Interaction volume radius: 5 \u00c5
Interaction volume height: 10 \u00c5
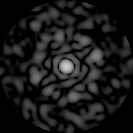
Disorder parameter: 0.8618